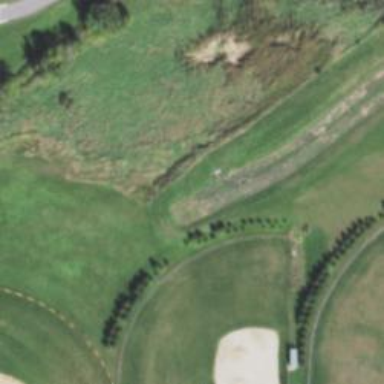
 specifically designed for the sport of disc golf."